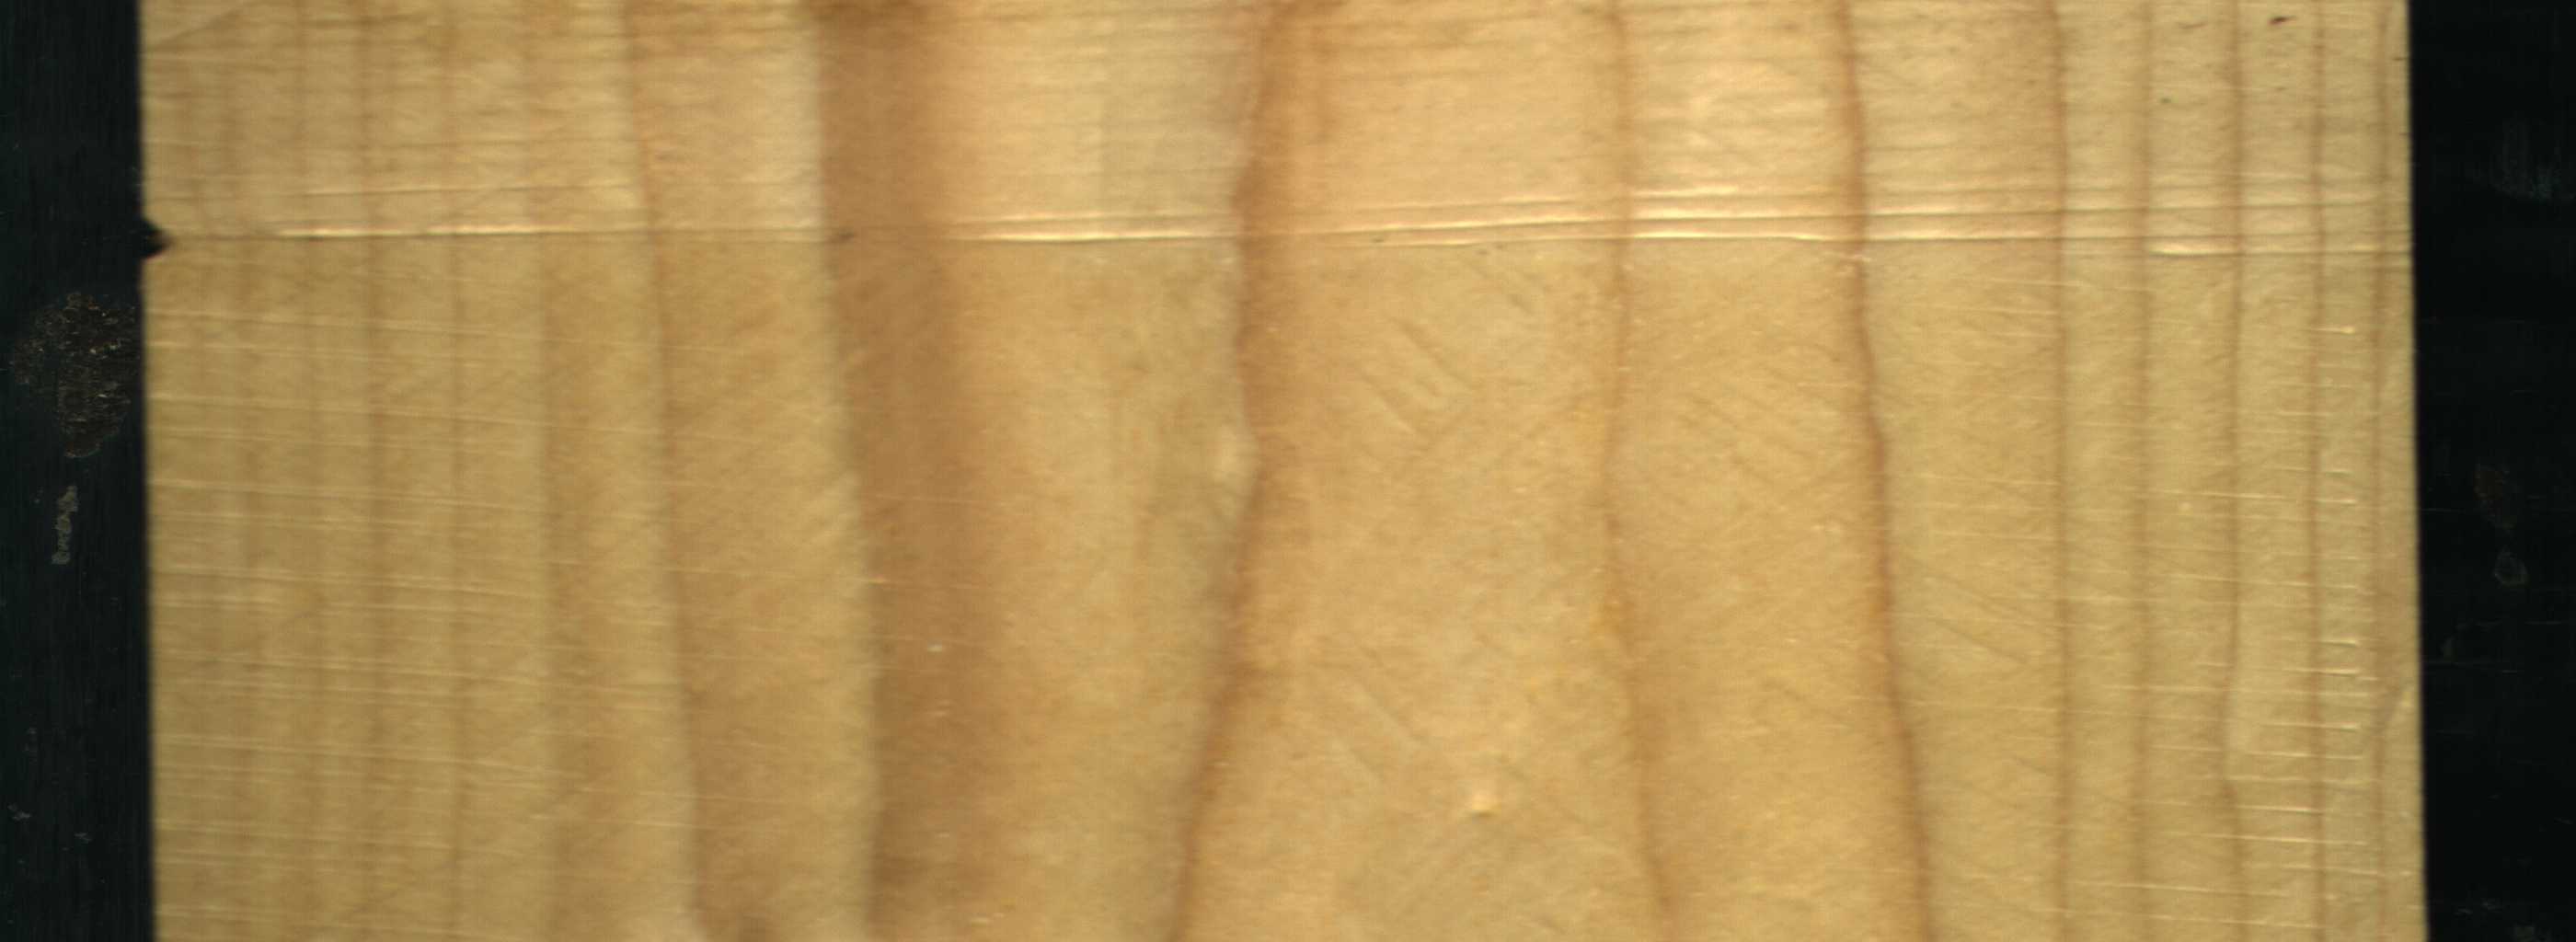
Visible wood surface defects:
Knot_missing